Brain MRI, t2w sequence, axial 2D slice.
Patient: age 30, sex M, weight 78 kg, height 1.78 m
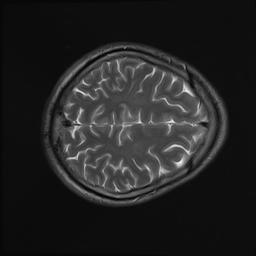